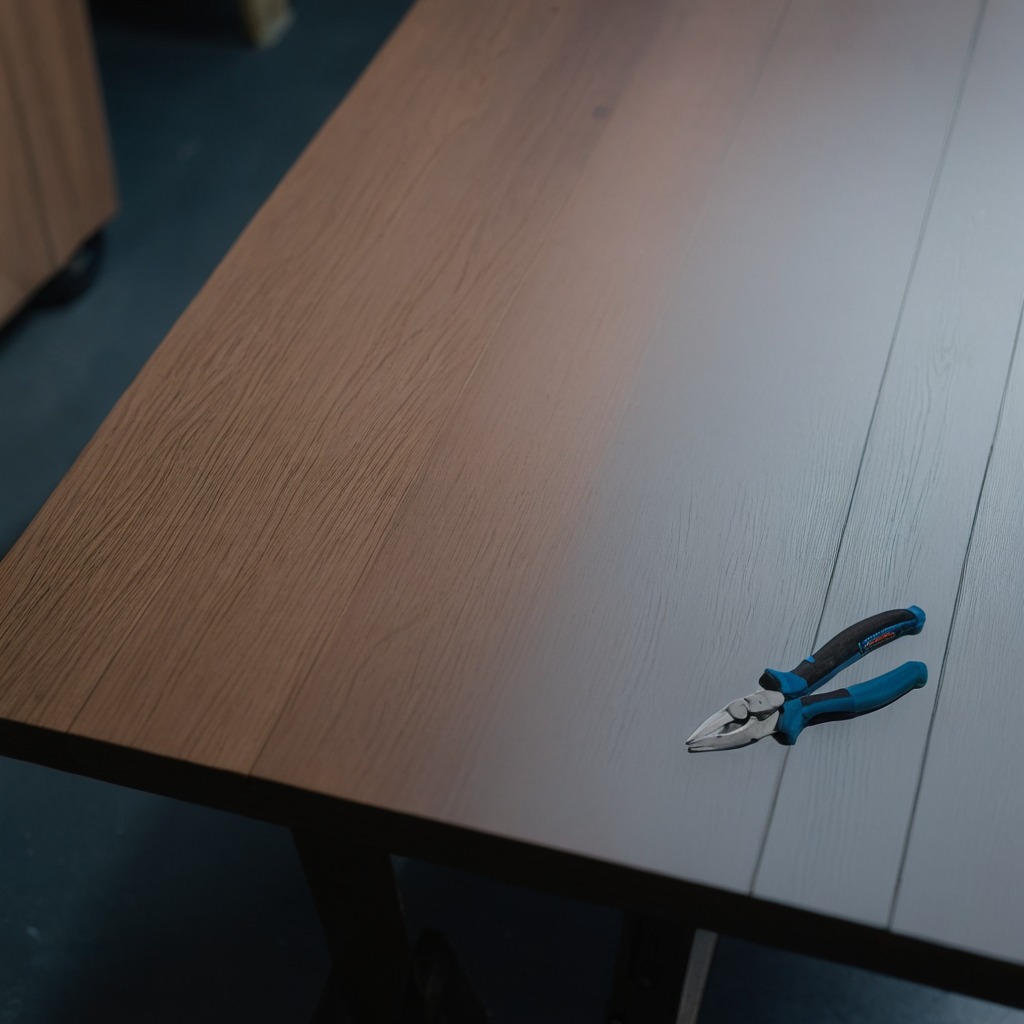
A plier is lying on a table with faint burn marks in a small garage at twilight.